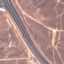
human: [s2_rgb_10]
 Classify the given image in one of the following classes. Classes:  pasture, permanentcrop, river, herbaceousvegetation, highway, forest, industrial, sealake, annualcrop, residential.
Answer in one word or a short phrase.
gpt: Highway